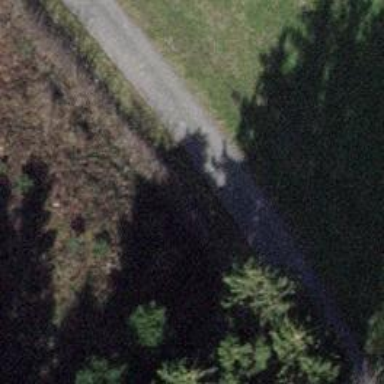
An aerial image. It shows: Paved track road with grade1 track type.